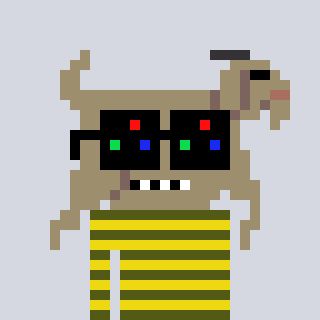
a pixel art character with square black sunglasses, a goat-shaped head and a yellow-colored body on a cool background